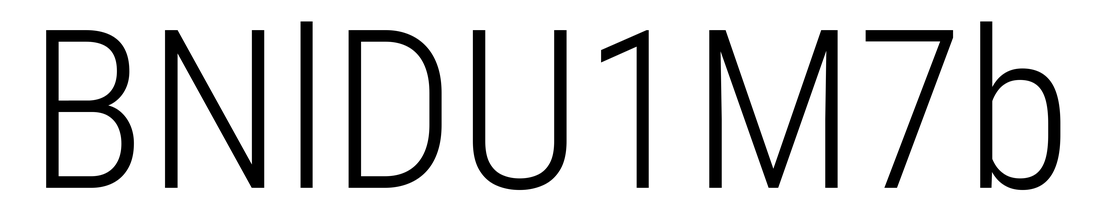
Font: Roboto_Condensed_Light